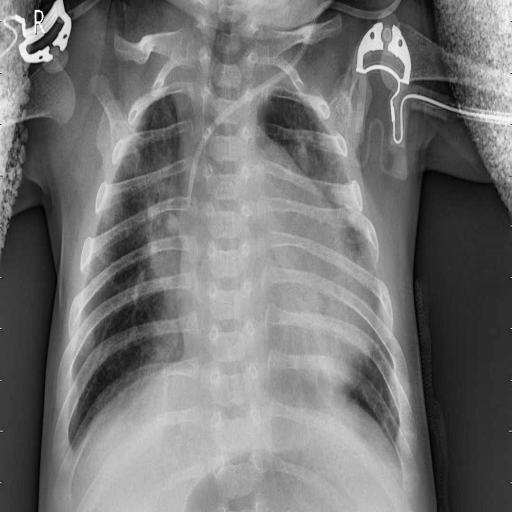
Finding: PNEUMONIA